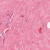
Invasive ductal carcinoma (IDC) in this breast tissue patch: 0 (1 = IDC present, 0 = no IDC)